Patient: sex M, age 71
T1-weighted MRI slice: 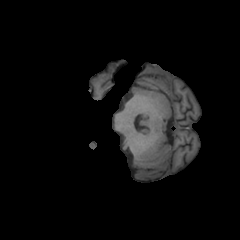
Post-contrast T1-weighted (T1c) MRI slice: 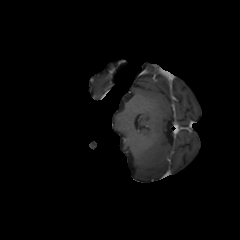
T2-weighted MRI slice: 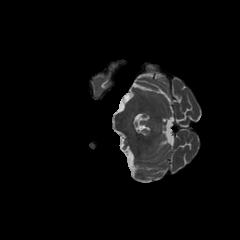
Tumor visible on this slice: no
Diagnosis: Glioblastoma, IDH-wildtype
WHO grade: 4